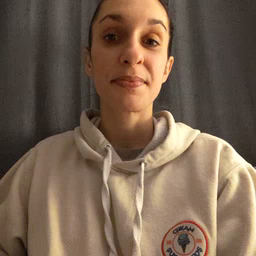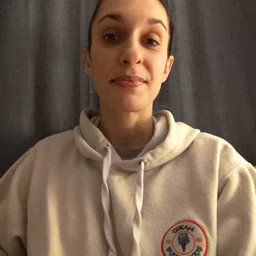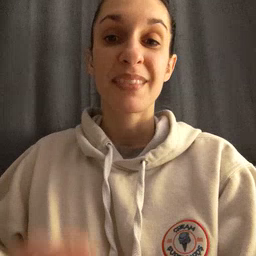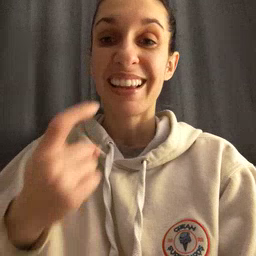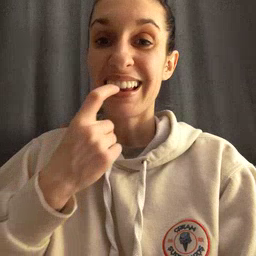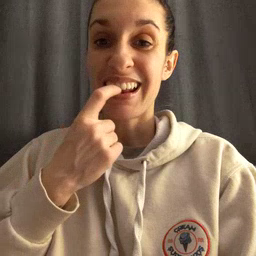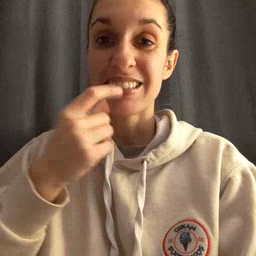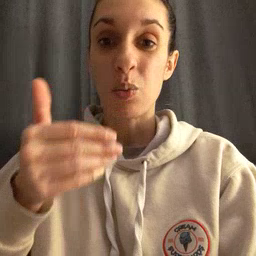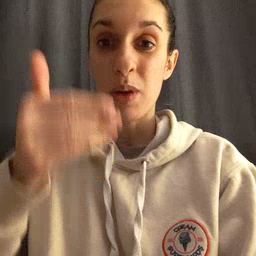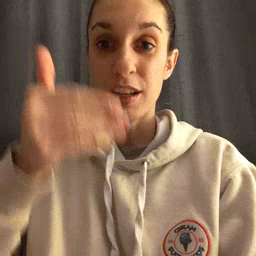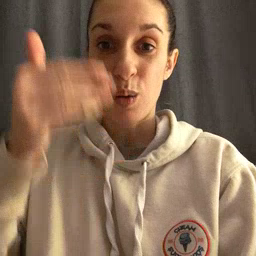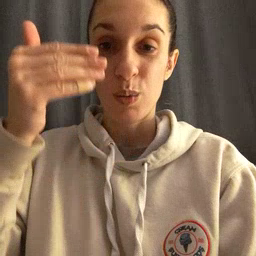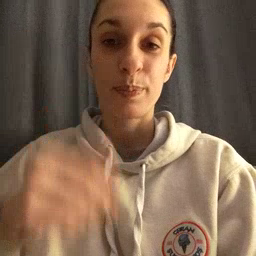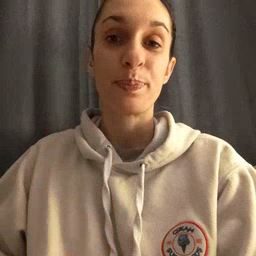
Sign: glasswindow